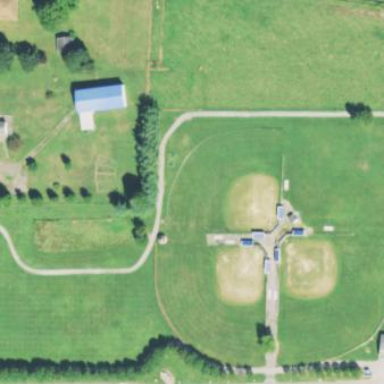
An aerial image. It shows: Baseball pitch on the ground.